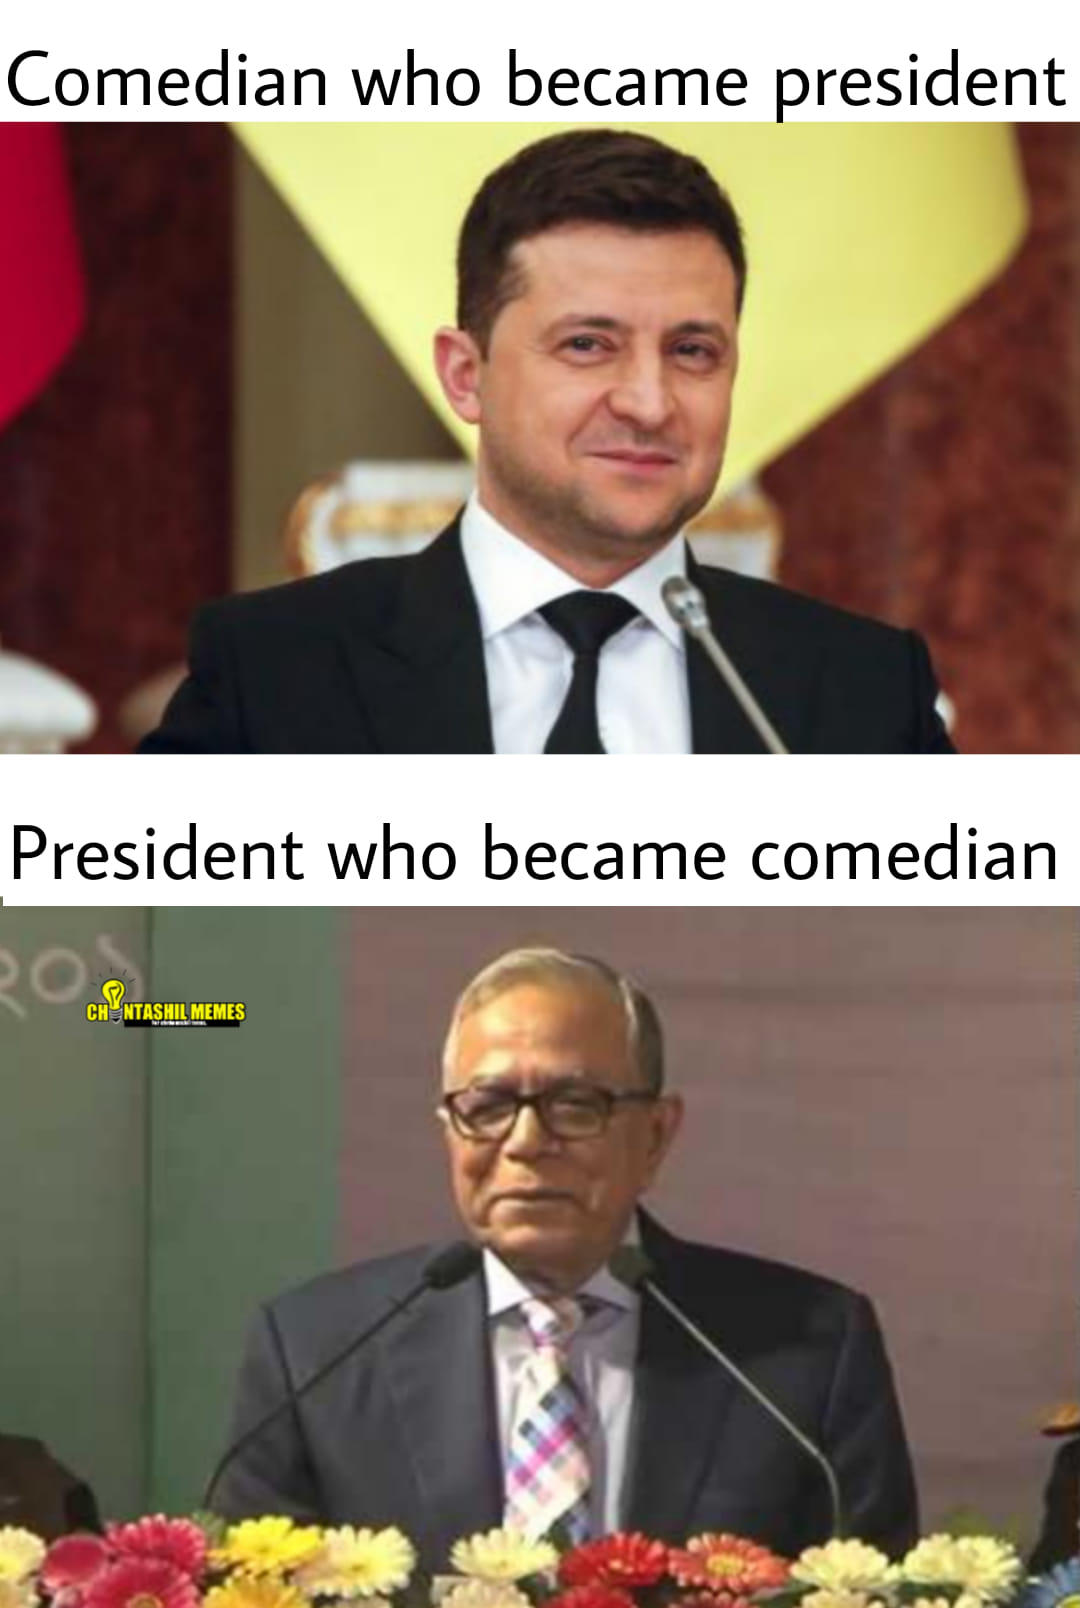
Caption: Comedian who became president    President who became comedian
Label: non-hate